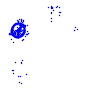
Particle: electron